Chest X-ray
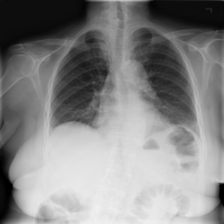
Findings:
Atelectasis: positive
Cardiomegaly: negative
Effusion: negative
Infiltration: negative
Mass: negative
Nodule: negative
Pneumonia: negative
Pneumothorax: negative
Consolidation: negative
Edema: negative
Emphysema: negative
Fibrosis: negative
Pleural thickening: negative
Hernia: negative